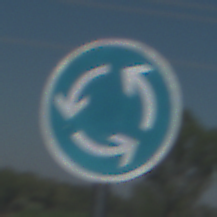
Verkehrszeichen: Kreisverkehr
Umgebung: Outdoor, Special
Tageszeit: MorningAfternoon
Wetter: Clear
Licht: Natural
Jahreszeit: NotSpecified
Kontrast: HighContrast